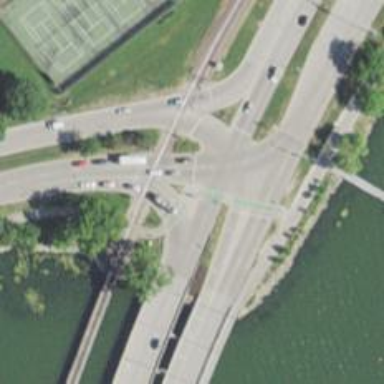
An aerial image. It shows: Asphalt cycleway with marked crossing and crossing island.